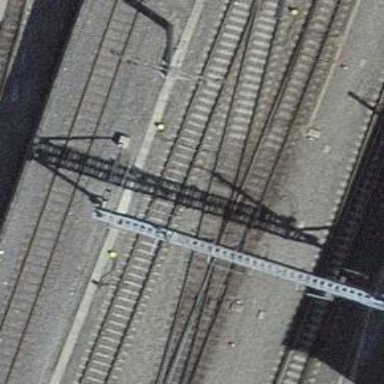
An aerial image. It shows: Single railway track with electrified contact line.